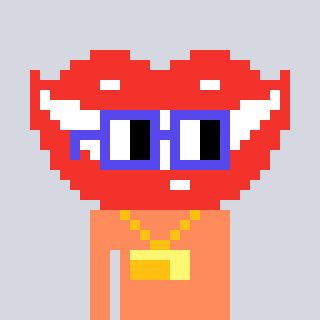
a pixel art character with square blue glasses, a smile-shaped head and a peachy-colored body on a cool background